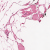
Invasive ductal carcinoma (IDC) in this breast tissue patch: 0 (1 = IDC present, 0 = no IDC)